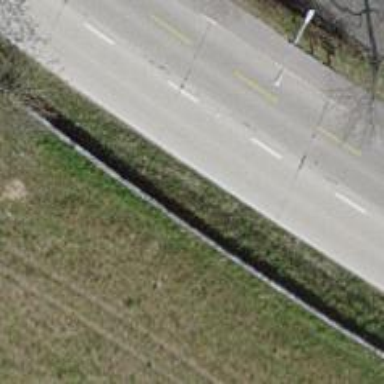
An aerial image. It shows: Tertiary road with asphalt surface. There is sidewalk on the left and cycle lane on the left side of the road.